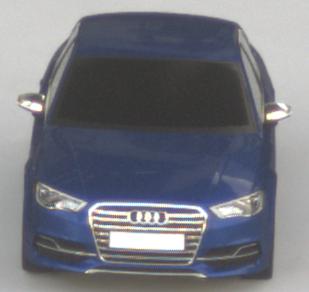
Make: Audi
Model: S3
Detailed model: 8V
Model produced from: 2013
Model produced until: 2020
Doors: 4
Color: blue
Road condition: dry road
Daytime: sunrise or sunset
Contrast: medium contrast